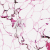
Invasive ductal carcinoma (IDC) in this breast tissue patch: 0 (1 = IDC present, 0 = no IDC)